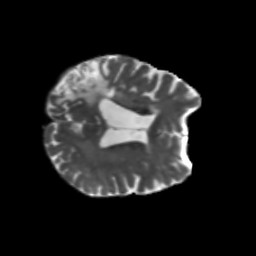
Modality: T2w
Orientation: axial
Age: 68
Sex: female
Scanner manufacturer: siemens
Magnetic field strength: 3 T
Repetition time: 5.47 s
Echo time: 0.0854 s